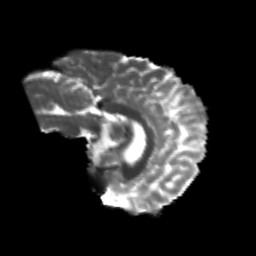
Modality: T2w
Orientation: sagittal
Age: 22
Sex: male
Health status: healthy
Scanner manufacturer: philips
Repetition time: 7.391 s
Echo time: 0.08599 s